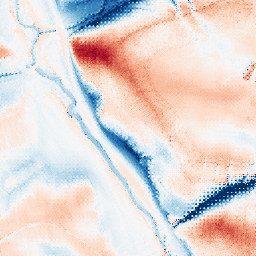
Category: classical
Decomposition family: gaussian_anisotropic
Decomposition parameters: sigma_x: 5
sigma_y: 20
Upsampling method: regularized
Upsampling parameters: scale: 2
lambda_reg: 0.1
Upsampling scale: 2